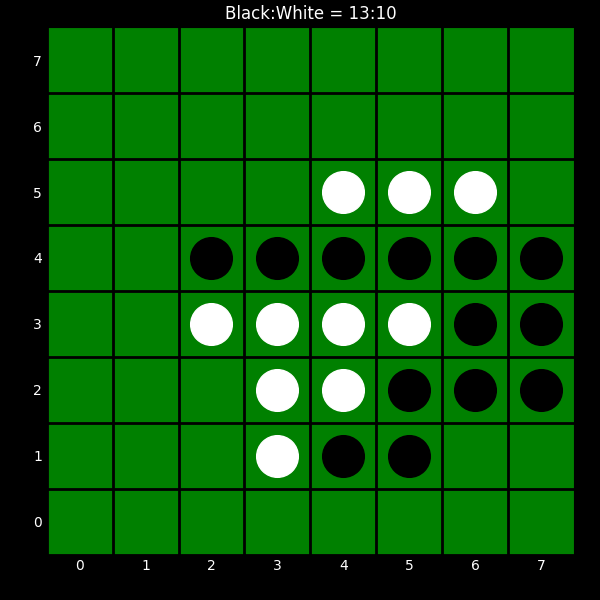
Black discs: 13
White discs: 10